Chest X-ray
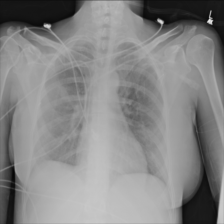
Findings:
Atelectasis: negative
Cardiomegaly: negative
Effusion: negative
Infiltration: negative
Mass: negative
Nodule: negative
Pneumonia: negative
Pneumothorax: negative
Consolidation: negative
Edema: negative
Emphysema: negative
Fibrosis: negative
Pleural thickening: negative
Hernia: negative